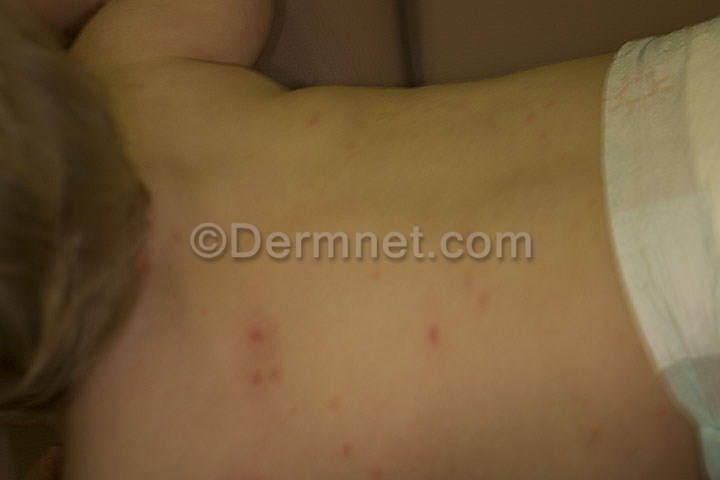
Disease: Exanthems and Drug Eruptions